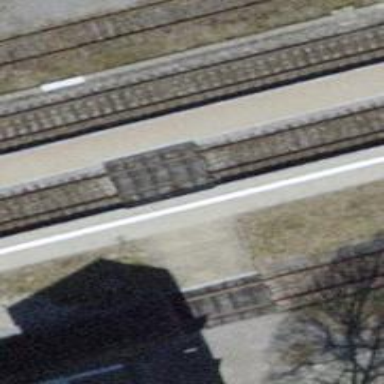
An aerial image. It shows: Railway crossing.